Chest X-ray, PA view. Patient: 63 years old, sex M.
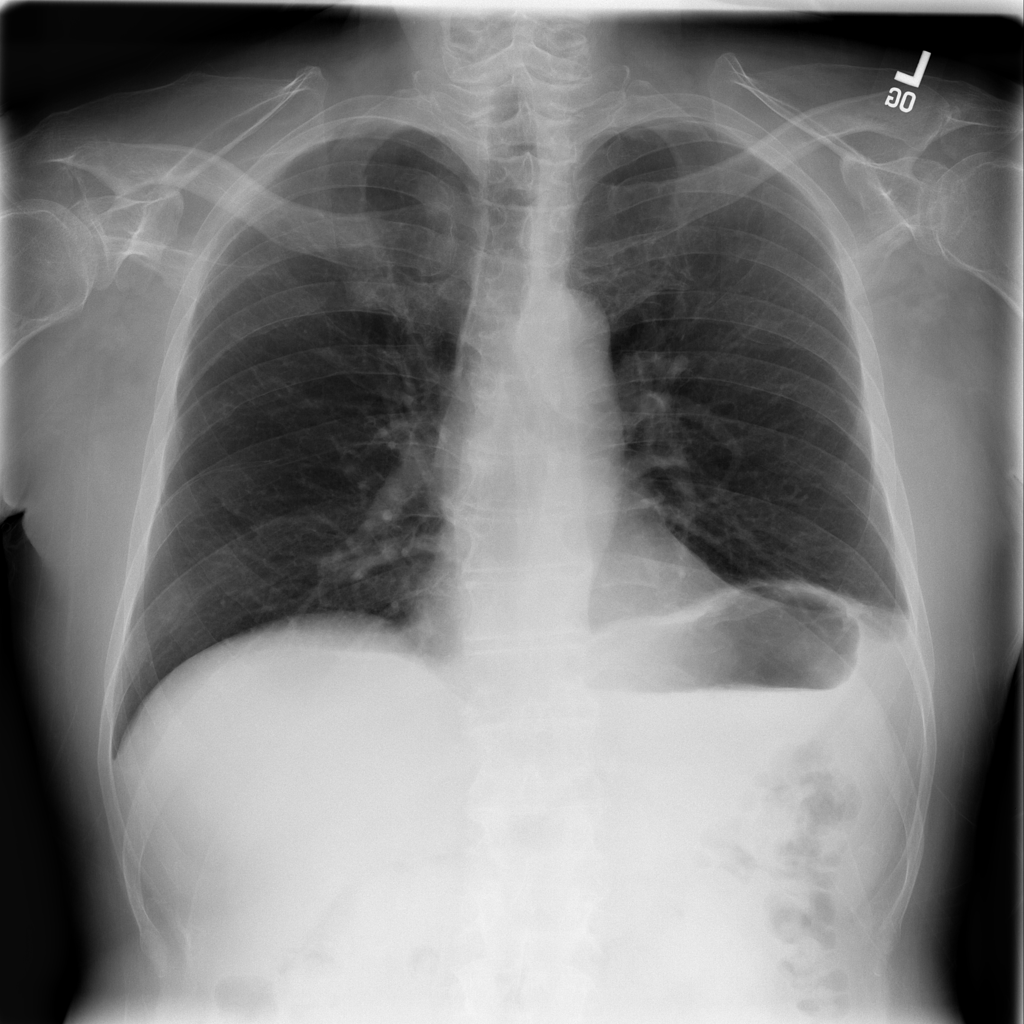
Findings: No Finding